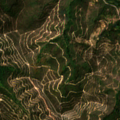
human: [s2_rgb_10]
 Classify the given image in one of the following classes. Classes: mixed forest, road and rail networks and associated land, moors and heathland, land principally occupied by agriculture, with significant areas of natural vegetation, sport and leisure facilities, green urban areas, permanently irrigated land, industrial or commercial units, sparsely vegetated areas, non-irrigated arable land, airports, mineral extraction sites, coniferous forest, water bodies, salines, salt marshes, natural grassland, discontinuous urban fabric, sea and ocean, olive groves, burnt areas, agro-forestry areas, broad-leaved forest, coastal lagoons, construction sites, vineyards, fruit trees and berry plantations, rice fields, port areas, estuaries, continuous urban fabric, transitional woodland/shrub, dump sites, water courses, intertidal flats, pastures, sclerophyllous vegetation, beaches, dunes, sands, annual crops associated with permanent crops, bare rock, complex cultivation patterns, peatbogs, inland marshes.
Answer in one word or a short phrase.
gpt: broad-leaved forest, sclerophyllous vegetation, transitional woodland/shrub